Question: I have created a UITableView with 4 Sections and 3 Rows so totally 12 Rows. But
'''
- (UITableViewCell *)tableView:(UITableView *)tableView cellForRowAtIndexPath:(NSIndexPath *)indexPath
'''
The above method only gets called for 9 times instead of 12 times. Why this happening?
My 4th section is not getting constructed but my 1st section gets duplicated as 4th section.
Please refer my code below
'''
@interface MainViewController : UITableViewController<UITextFieldDelegate,UITableViewDelegate,UITableViewDataSource>
{
}
@end
// Implement viewDidLoad to do additional setup after loading the view, typically from a nib.
- (void)viewDidLoad
{
CGRect frameRect = CGRectMake(0,0,320,460);
UITableView *tableView = [[UITableView alloc] initWithFrame:frameRect
style:UITableViewStyleGrouped];
tableView.delegate = self;
tableView.dataSource = self;
tableView.backgroundColor = [UIColor purpleColor];
tableView.scrollEnabled = YES;
self.view = tableView;
[tableView release];
[super viewDidLoad];
}
- (NSInteger)tableView:(UITableView *)tableView numberOfRowsInSection:(NSInteger)section {
// Return the number of rows in the section.
return 3;
}
- (NSInteger)numberOfSectionsInTableView:(UITableView *)tableView {
// Return the number of sections.
return 4;
}
// Customize the appearance of table view cells.
- (UITableViewCell *)tableView:(UITableView *)tableView cellForRowAtIndexPath:(NSIndexPath *)indexPath
{
NSLog(@"CELL IS NIL %i", indexPath.section);
static NSString *CellIdentifier = @"Cell";
UITableViewCell *cell = [tableView dequeueReusableCellWithIdentifier:CellIdentifier];
if (cell == nil)
{
cell = [[[UITableViewCell alloc] initWithStyle:UITableViewCellStyleDefault reuseIdentifier:CellIdentifier] autorelease];
if (indexPath.section == 0)
{
if(indexPath.row == 0)
{
cell.text = @"Tmail";
UITextField *aField = [[UITextField alloc]initWithFrame:CGRectMake(100,10,200,40)];
aField.placeholder = @"Mandatory";
aField.delegate = self;
aField.textColor = [UIColor blackColor];
[cell addSubview:aField];
[aField release];
}
else if ( indexPath.row == 1 )
{
cell.text = @"English";
UITextField *aField = [[UITextField alloc]initWithFrame:CGRectMake(100,10,200,40)];
aField.placeholder = @"Mandatory";
aField.delegate = self;
aField.textColor = [UIColor blackColor];
[cell addSubview:aField];
[aField release];
}
else
{
cell.text = @"Hindi";
UITextField *aField = [[UITextField alloc]initWithFrame:CGRectMake(100,10,200,40)];
aField.placeholder = @"Mandatory";
aField.delegate = self;
aField.textColor = [UIColor blackColor];
[cell addSubview:aField];
[aField release];
}
}
else if (indexPath.section == 1)
{
if(indexPath.row == 0)
{
cell.text = @"Street";
UITextField *aField = [[UITextField alloc]initWithFrame:CGRectMake(100,10,200,40)];
aField.placeholder = @"Mandatory";
aField.delegate = self;
aField.textColor = [UIColor blackColor];
[cell addSubview:aField];
[aField release];
}
else if ( indexPath.row == 1 )
{
cell.text = @"City";
UITextField *aField = [[UITextField alloc]initWithFrame:CGRectMake(100,10,200,40)];
aField.placeholder = @"Mandatory";
aField.delegate = self;
aField.textColor = [UIColor blackColor];
[cell addSubview:aField];
[aField release];
}
else
{
cell.text = @"State";
UITextField *aField = [[UITextField alloc]initWithFrame:CGRectMake(100,10,200,40)];
aField.placeholder = @"Mandatory";
aField.delegate = self;
aField.textColor = [UIColor blackColor];
[cell addSubview:aField];
[aField release];
}
}
else if (indexPath.section == 2)
{
if(indexPath.row == 0)
{
cell.text = @"Salem";
UITextField *aField = [[UITextField alloc]initWithFrame:CGRectMake(100,10,200,40)];
aField.placeholder = @"Mandatory";
aField.delegate = self;
aField.textColor = [UIColor blackColor];
[cell addSubview:aField];
[aField release];
}
else if ( indexPath.row == 1 )
{
cell.text = @"Samalpatti";
UITextField *aField = [[UITextField alloc]initWithFrame:CGRectMake(100,10,200,40)];
aField.placeholder = @"Mandatory";
aField.delegate = self;
aField.textColor = [UIColor blackColor];
[cell addSubview:aField];
[aField release];
}
else
{
cell.text = @"Chennai";
UITextField *aField = [[UITextField alloc]initWithFrame:CGRectMake(100,10,200,40)];
aField.placeholder = @"Mandatory";
aField.delegate = self;
aField.textColor = [UIColor blackColor];
[cell addSubview:aField];
[aField release];
}
}
else if (indexPath.section == 3)
{
if(indexPath.row == 0)
{
cell.text = @"NOKIA";
UITextField *aField = [[UITextField alloc]initWithFrame:CGRectMake(100,10,200,40)];
aField.placeholder = @"Mandatory";
aField.delegate = self;
aField.textColor = [UIColor blackColor];
[cell addSubview:aField];
[aField release];
}
else if ( indexPath.row == 1)
{
cell.text = @"SAMSUNG";
UITextField *aField = [[UITextField alloc]initWithFrame:CGRectMake(100,10,200,40)];
aField.placeholder = @"Mandatory";
aField.delegate = self;
aField.textColor = [UIColor blackColor];
[cell addSubview:aField];
[aField release];
}
else
{
cell.text = @"SONY";
UITextField *aField = [[UITextField alloc]initWithFrame:CGRectMake(100,10,200,40)];
aField.placeholder = @"Mandatory";
aField.delegate = self;
aField.textColor = [UIColor blackColor];
[cell addSubview:aField];
[aField release];
}
}
}
return cell;
}
'''

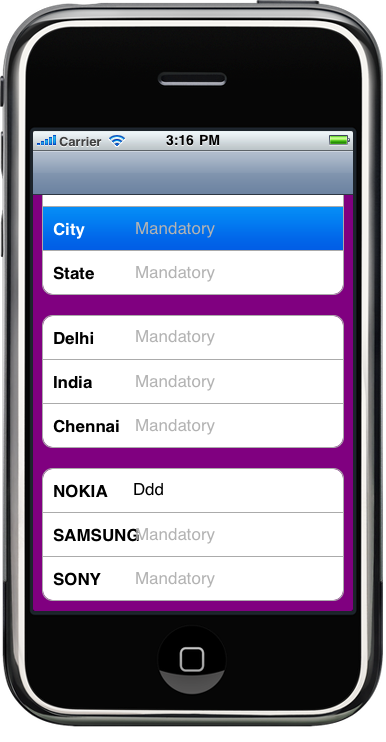
Answer: actually when you scroll then other rows are created in case you having more rows,so think you need to write this code like this,
'''
- (UITableViewCell *)tableView:(UITableView *)tableView cellForRowAtIndexPath:(NSIndexPath *)indexPath
{
NSLog(@"CELL IS NIL %i", indexPath.section);
static NSString *CellIdentifier = @"Cell";
if (cell == nil)
{
CGRect CellFrame = CGRectMake(0, 0, 300, 70);
cell = [[[UITableViewCell alloc] initWithFrame:CellFrame reuseIdentifier:CellIdentifier] autorelease];
CGRect labLabelFrame = CGRectMake(5, 5, 250, 40);
UILabel *lblTemp;
lblTemp = [[UILabel alloc] initWithFrame:labLabelFrame];
lblTemp.tag = 1;
[cell.contentView addSubview:lblTemp];
[lblTemp release];
CGRect textFieldFrame= CGRectMake(200, 5, 120, 30);
UITextField *txt=[[UITextField alloc] initWithFrame:textFieldFrame];
text.tag=2;
[cell.contentView addSubview:txt];
[txt release];
}
UILabel *cellLabel = (UILabel *)[cell viewWithTag:1];
UITextField *aField=(UITextField *)[cell viewWithTag:2];
aField.text=@"";
aField.placeholder=@"";
if (indexPath.section == 0)
{
if(indexPath.row == 0)
{
cellLabel.text = @"Tmail";
aField.placeholder = @"Mandatory";
aField.delegate = self;
aField.textColor = [UIColor blackColor];
}
else if ( indexPath.row == 1 )
{
cellLabel.text = @"English";
aField.placeholder = @"Mandatory";
aField.delegate = self;
aField.textColor = [UIColor blackColor];
}
else
{
cellLabel.text = @"Hindi";
aField.placeholder = @"Mandatory";
aField.delegate = self;
aField.textColor = [UIColor blackColor];
}
}
else if (indexPath.section == 1)
{
if(indexPath.row == 0)
{
cellLabel.text = @"Street";
aField.placeholder = @"Mandatory";
aField.delegate = self;
aField.textColor = [UIColor blackColor];
}
else if ( indexPath.row == 1 )
{
cellLabel.text = @"City";
aField.placeholder = @"Mandatory";
aField.delegate = self;
aField.textColor = [UIColor blackColor];
}
else
{
cellLabel.text = @"State";
aField.placeholder = @"Mandatory";
aField.delegate = self;
aField.textColor = [UIColor blackColor];
}
}
else if (indexPath.section == 2)
{
if(indexPath.row == 0)
{
cellLabel.text = @"Salem";
aField.placeholder = @"Mandatory";
aField.delegate = self;
aField.textColor = [UIColor blackColor];
}
else if ( indexPath.row == 1 )
{
cellLabel.text = @"Samalpatti";
aField.placeholder = @"Mandatory";
aField.delegate = self;
aField.textColor = [UIColor blackColor];
}
else
{
cellLabel.text = @"Chennai";
aField.placeholder = @"Mandatory";
aField.delegate = self;
aField.textColor = [UIColor blackColor];
}
}
else if (indexPath.section == 3)
{
if(indexPath.row == 0)
{
cellLabel.text = @"NOKIA";
aField.placeholder = @"Mandatory";
aField.delegate = self;
aField.textColor = [UIColor blackColor];
}
else if ( indexPath.row == 1)
{
cellLabel.text = @"SAMSUNG";
aField.placeholder = @"Mandatory";
aField.delegate = self;
aField.textColor = [UIColor blackColor];
}
else
{
cellLabel.text = @"SONY";
aField.placeholder = @"Mandatory";
aField.delegate = self;
aField.textColor = [UIColor blackColor];
}
}
return cell;
}
'''